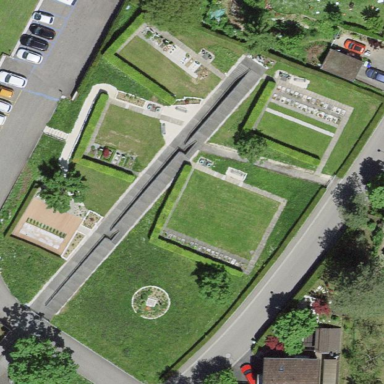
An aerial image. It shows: Cemetery.